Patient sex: F
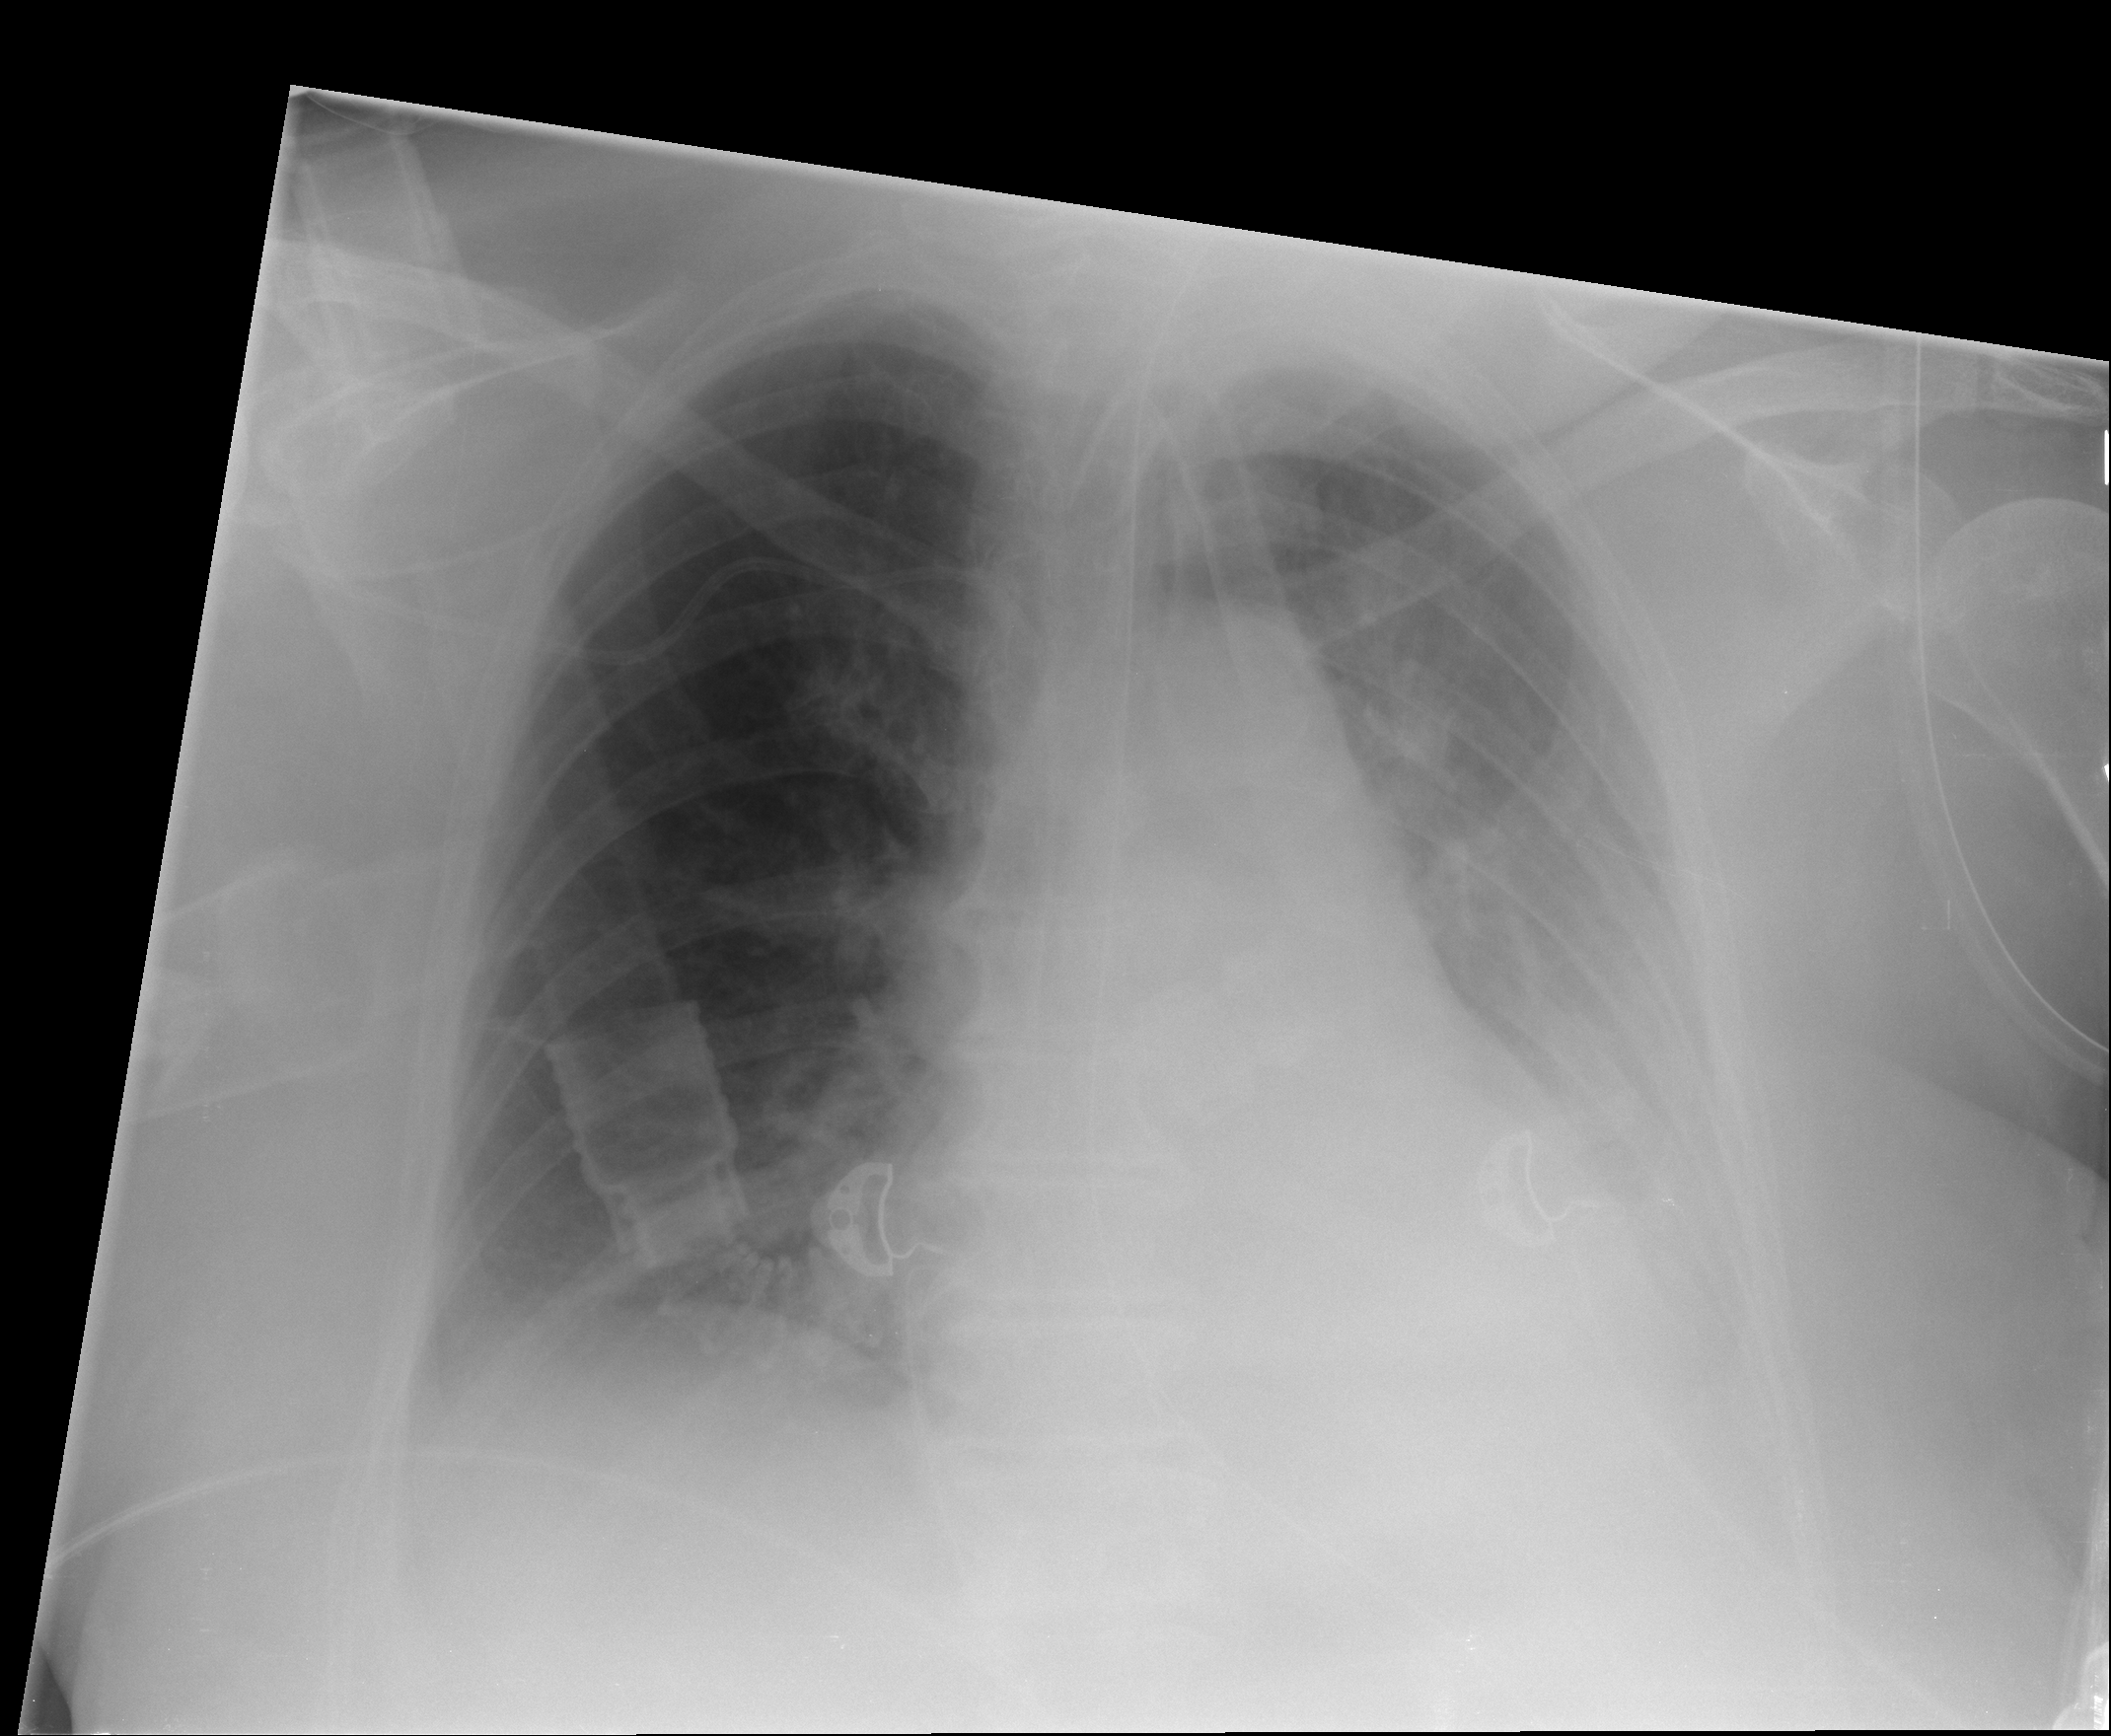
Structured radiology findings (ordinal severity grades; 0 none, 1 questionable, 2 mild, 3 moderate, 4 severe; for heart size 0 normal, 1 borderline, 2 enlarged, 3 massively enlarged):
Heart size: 2
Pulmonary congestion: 1
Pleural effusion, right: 2
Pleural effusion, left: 3
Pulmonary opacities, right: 0
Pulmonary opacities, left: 0
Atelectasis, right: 2
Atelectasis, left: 3